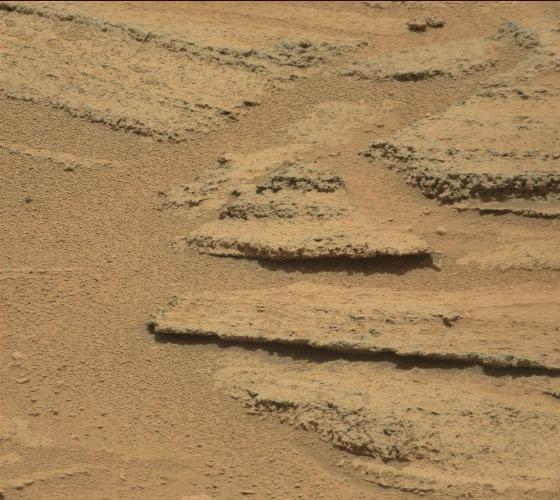
Terrain classes present: Bedrock, Gravel / Sand / Soil, Rock, Shadow